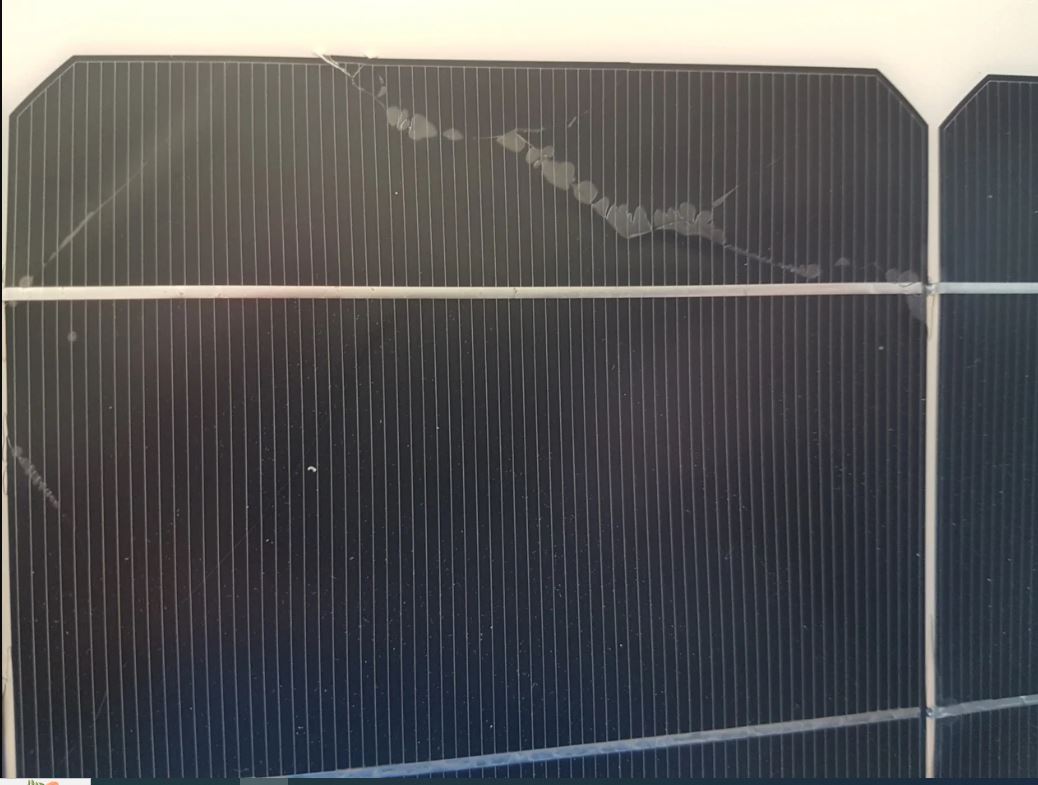
Label: Electrical-damage